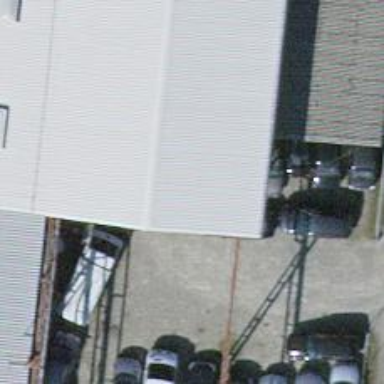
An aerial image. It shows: Car repair shop that offers dealer and repair services.